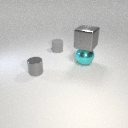
small gray metal cylinder to the left of large cyan metal sphere